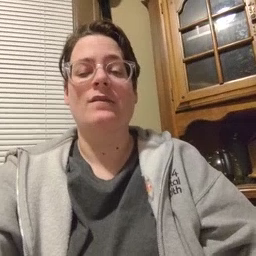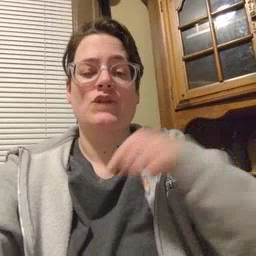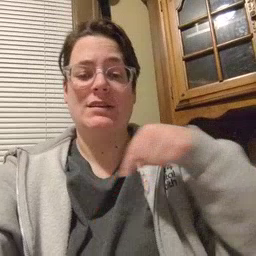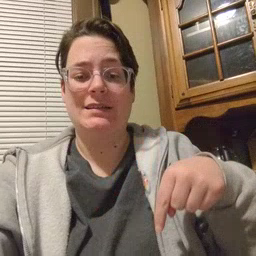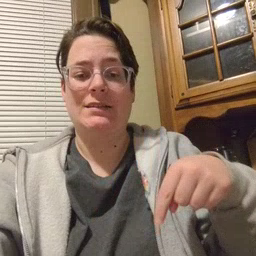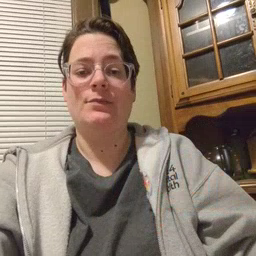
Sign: feet